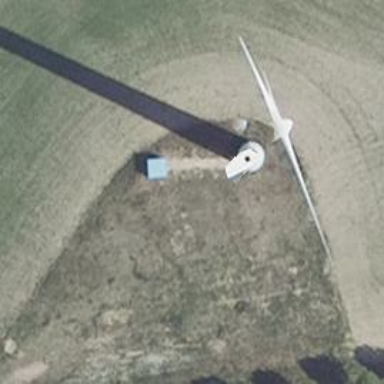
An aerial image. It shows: Wind generator with horizontal axis. The wind turbine is from Vestas.